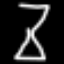
Label: hourglass